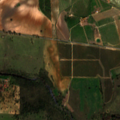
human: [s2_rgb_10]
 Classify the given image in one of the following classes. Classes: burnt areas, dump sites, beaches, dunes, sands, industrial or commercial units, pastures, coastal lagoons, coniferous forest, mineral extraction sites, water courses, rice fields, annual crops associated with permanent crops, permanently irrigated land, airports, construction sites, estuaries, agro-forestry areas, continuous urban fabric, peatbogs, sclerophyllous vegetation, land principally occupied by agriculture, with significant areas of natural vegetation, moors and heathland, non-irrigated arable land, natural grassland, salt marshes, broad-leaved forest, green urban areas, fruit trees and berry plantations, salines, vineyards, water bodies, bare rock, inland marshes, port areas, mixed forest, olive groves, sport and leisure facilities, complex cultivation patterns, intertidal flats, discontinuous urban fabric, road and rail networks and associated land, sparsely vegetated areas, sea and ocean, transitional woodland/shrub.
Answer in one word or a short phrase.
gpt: non-irrigated arable land, olive groves, pastures, transitional woodland/shrub